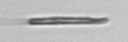
Label: fiber